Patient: sex M, age 62
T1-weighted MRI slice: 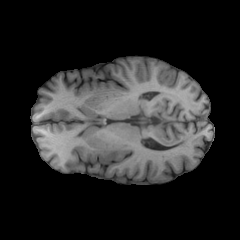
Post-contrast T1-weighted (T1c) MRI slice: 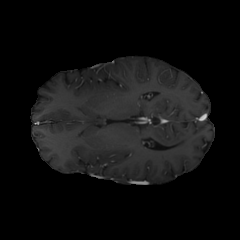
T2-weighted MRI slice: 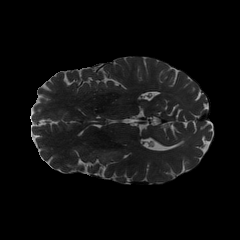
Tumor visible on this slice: yes
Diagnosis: Glioblastoma, IDH-wildtype
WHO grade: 4